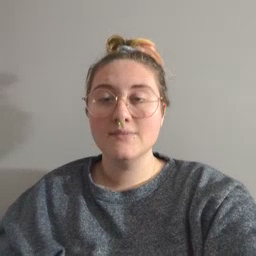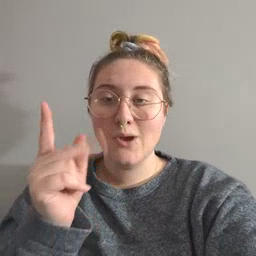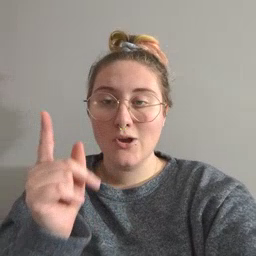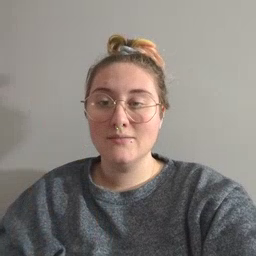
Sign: dog